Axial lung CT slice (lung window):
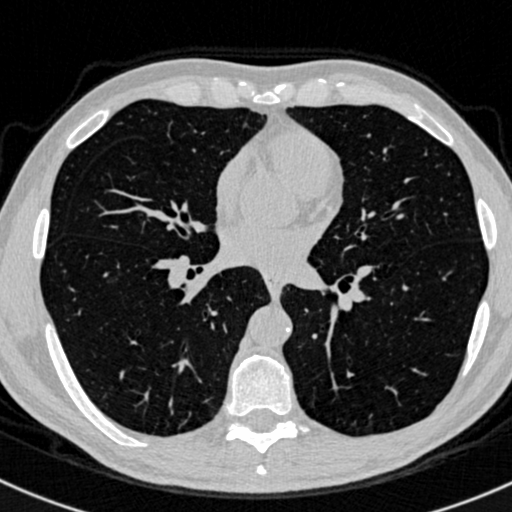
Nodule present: no